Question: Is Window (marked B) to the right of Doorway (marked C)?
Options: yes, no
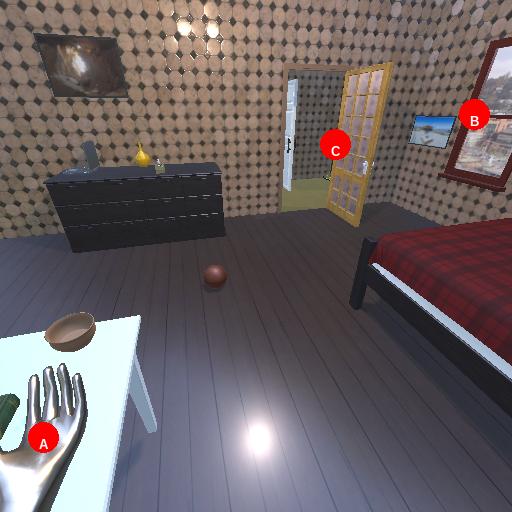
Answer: yes